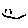
Label: smiley face